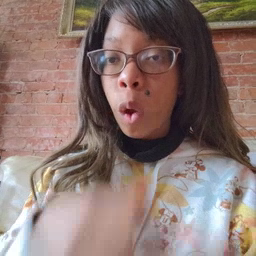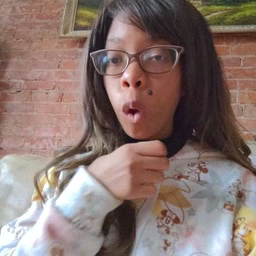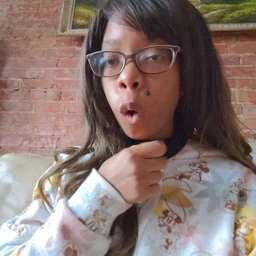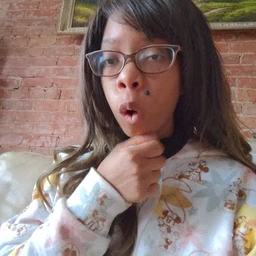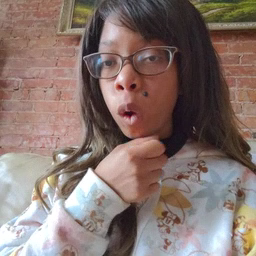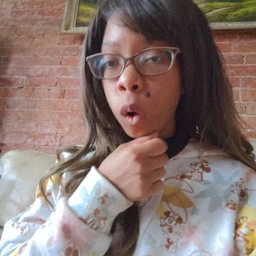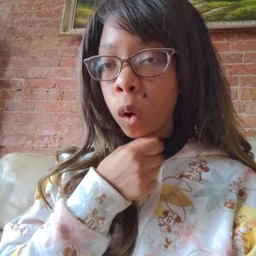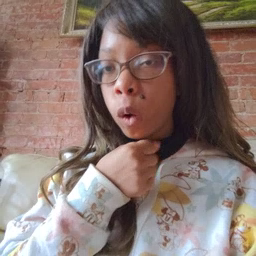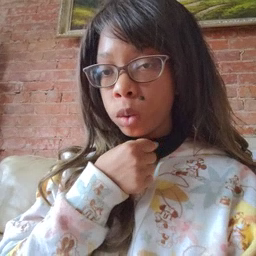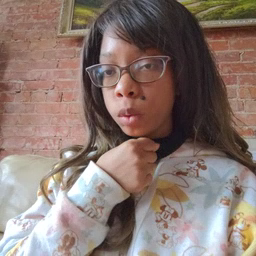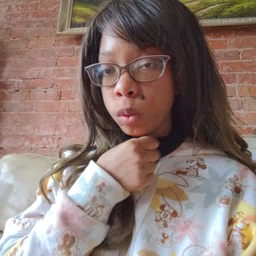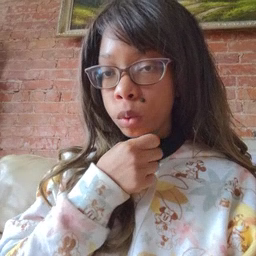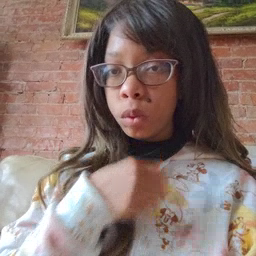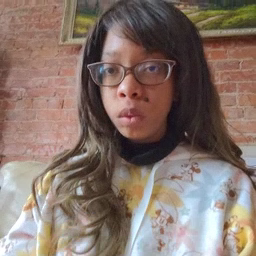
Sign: orange